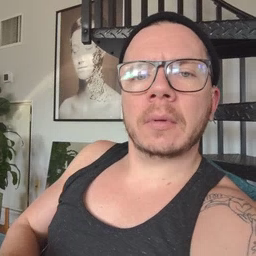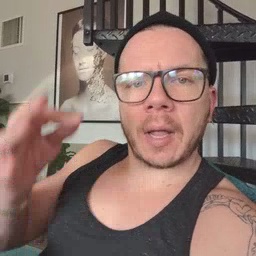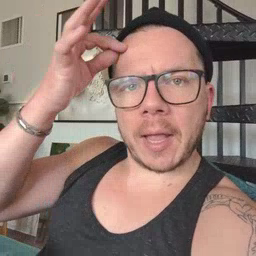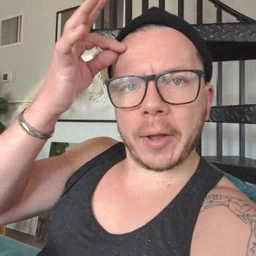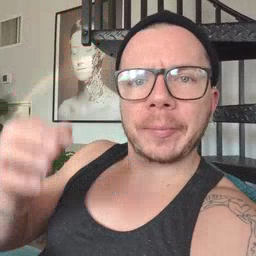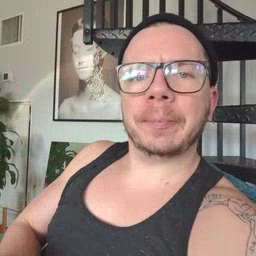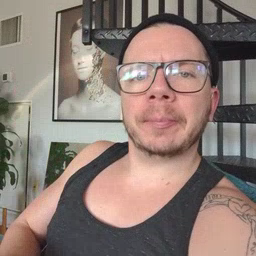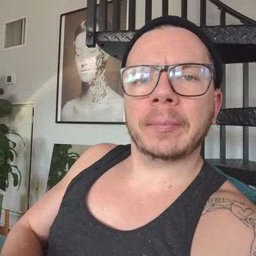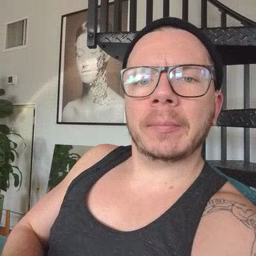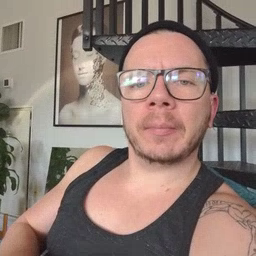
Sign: hair